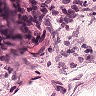
Metastatic tissue present: yes